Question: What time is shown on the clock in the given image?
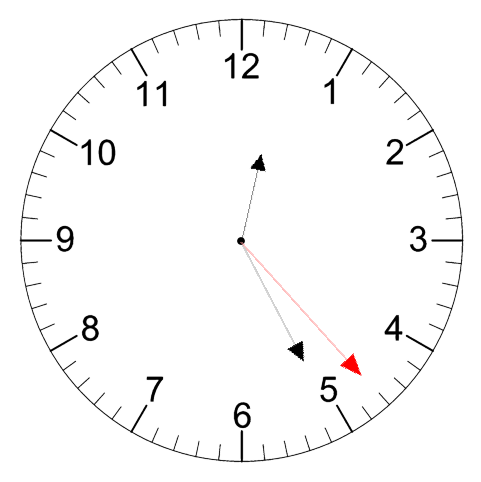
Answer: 12:25:23